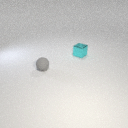
small cyan metal cube behind small gray rubber sphere